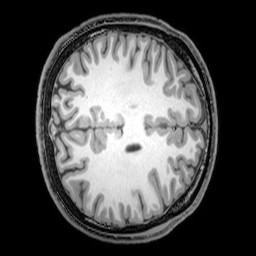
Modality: T1w
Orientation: axial
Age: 22
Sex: male
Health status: healthy
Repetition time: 0.081 s
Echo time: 0.037 s